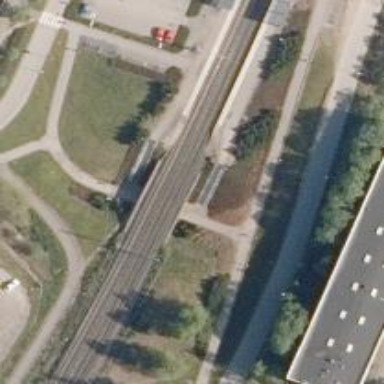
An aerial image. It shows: Bridge with railway tracks. The electrified line has continuous contact line.